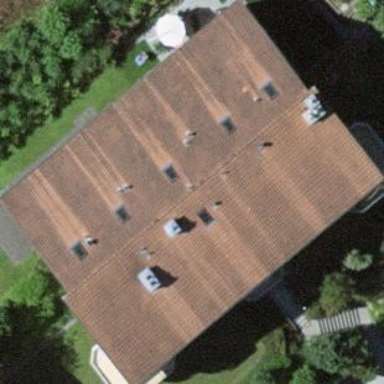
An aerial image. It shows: Image showing building with apartments.